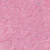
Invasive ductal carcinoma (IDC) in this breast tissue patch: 1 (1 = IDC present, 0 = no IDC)